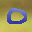
Label: 0